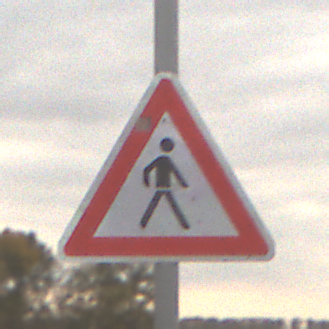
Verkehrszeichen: FussgaengerLinks
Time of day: MorningAfternoon
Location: Outdoor (Nature)
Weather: Overcast
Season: NotSpecified
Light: Natural